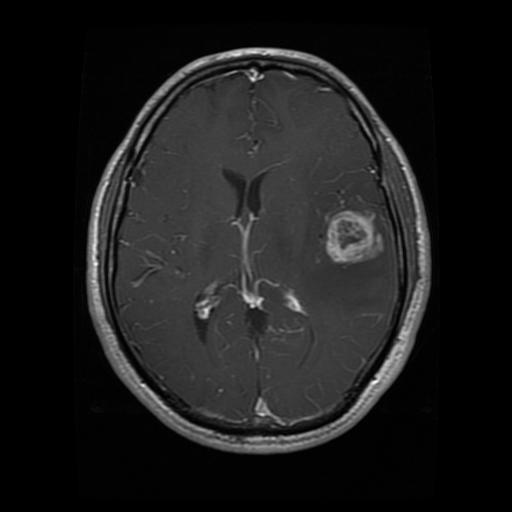
Label: glioma